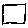
Label: square